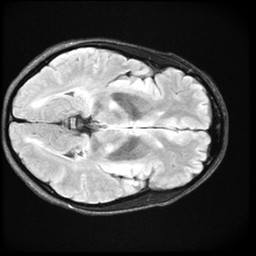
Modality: FLAIR
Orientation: axial
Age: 33
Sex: female
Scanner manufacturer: ge
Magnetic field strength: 3 T
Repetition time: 11 s
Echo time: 0.1497 s